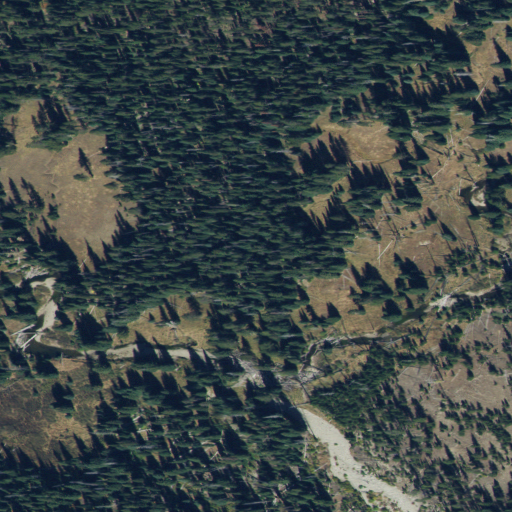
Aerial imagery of plain(s) in Idaho named Hard Creek Meadow containing evergreen forest, woody wetlands, shrub, and herbaceous wetlands